Question: The problem occured when im trying to fire button in bootstrap modal,
This is the first time this problem occured for me and i dont any clue for the reason
'''
<div class="modal fade" id="cancelModal" tabindex="-1" role="dialog" aria-labelledby="myModalLabel"
aria-hidden="true">
<div class="modal-dialog">
<div class="modal-content">
<div class="modal-header modal-header-primary">
<button type="button" class="close" data-dismiss="modal" aria-hidden="true">x</button>
<h3><i class="glyphicon glyphicon-calendar"></i> byTvl SHy`vr</h3>
</div>
<div class="modal-body">
<asp:UpdatePanel ID="UpdatePanel4" runat="server">
<ContentTemplate>
<div class="form-group">
<label for="txtNewDay">
sybt hbyTvl:</label>
<asp:TextBox ID="CancelationReasonTxt" runat="server" CssClass ="form-control" TextMode="MultiLine" Rows="10"></asp:TextBox>
</div>
</ContentTemplate>
<Triggers>
<asp:AsyncPostBackTrigger ControlID="CancelButton" EventName="Click" />
</Triggers>
</asp:UpdatePanel>
</div>
<div class="modal-footer">
<asp:Button runat="server" CssClass="btn btn-info" ID="CancelButton" OnClick="CancelButton_OnClick"/>
<button class="btn btn-info" data-dismiss="modal" aria-hidden="true">
sgvr</button>
</div>
</div>
</div>
</div>
'''
The Button "CancelButton" not fire the event click "CancelButton_OnClick" on the server side.
Thanks alot
EDIT:
when i removed the trigger i got :

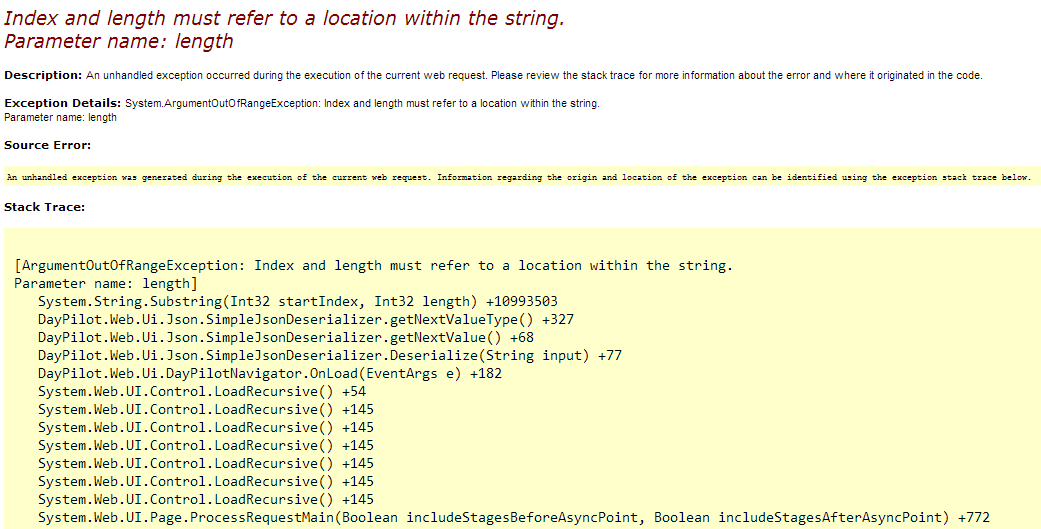
Answer: Set the 'UpdateMode="conditional"'. By default it is
'''
<asp:UpdatePanel ID="UpdatePanel4" UpdateMode="Conditional" runat="server">
'''
<URL>
If the UpdateMode property is set to Conditional, and one of the following conditions occurs:
1. You call the Update method of the UpdatePanel control explicitly.
2. The postback is caused by a control that is defined as a trigger by using the Triggers property of the UpdatePanel control. In this scenario, the control explicitly triggers an update of the panel content. The control can be either inside or outside the UpdatePanel control that defines the trigger.
3. The ChildrenAsTriggers property is set to true and a child control of the UpdatePanel control causes a postback. A child control of a nested UpdatePanel control does not cause an update to the outer UpdatePanel control unless it is explicitly defined as a trigger.